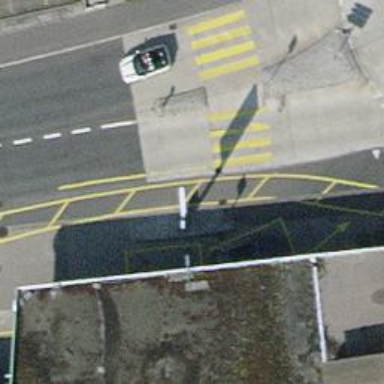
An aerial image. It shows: Kerb barrier.